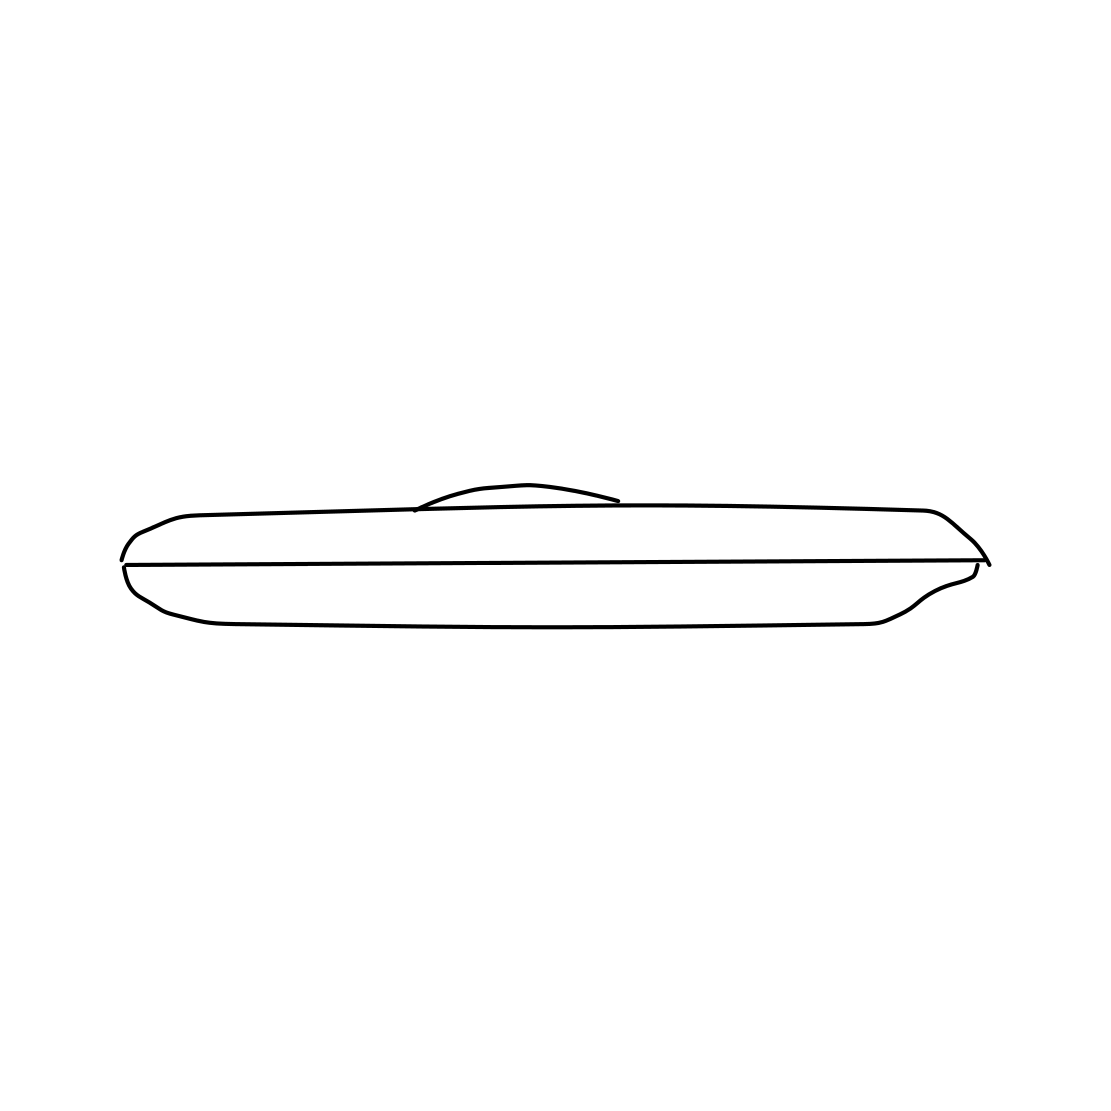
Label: flying saucer